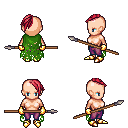
a pixel art fantasy rpg character, female body template, human, light skin, green tattered cape, magenta pants, ruby red long mohawk hairstyle, gold gloves, gold boots, spear, four views (front, back, left, right), 2x2 character sprite sheet, small pixel art, hard edges, no anti-aliasing